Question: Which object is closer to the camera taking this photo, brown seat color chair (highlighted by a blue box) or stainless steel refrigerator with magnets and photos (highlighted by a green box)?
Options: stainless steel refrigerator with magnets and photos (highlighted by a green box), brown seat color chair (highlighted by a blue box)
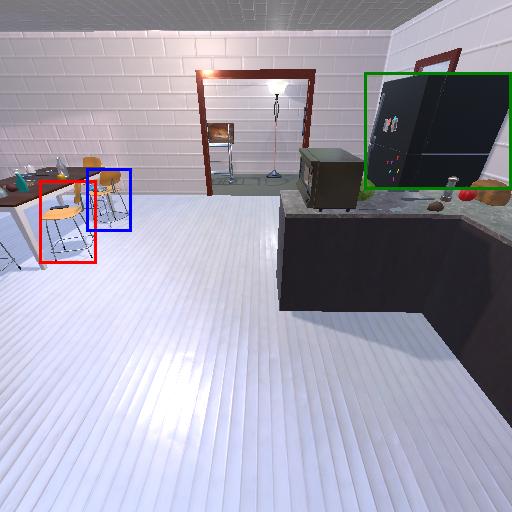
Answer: stainless steel refrigerator with magnets and photos (highlighted by a green box)